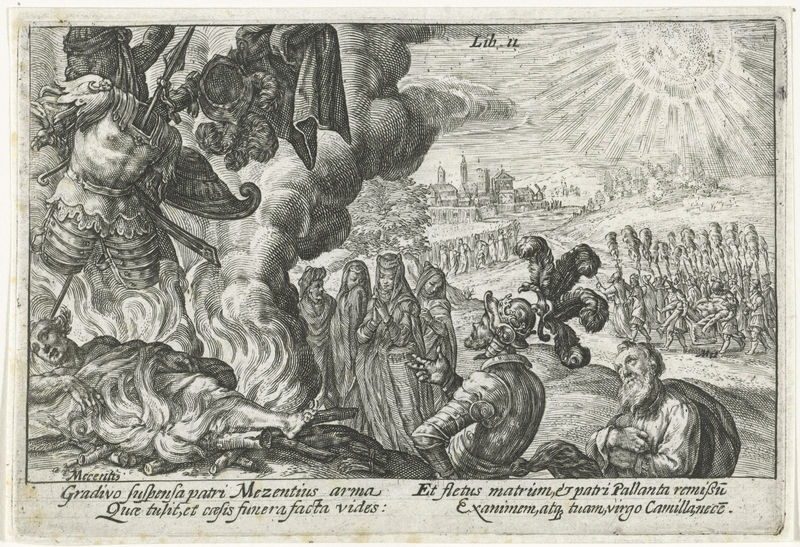
Titel: Verbranden van de doden
Künstler: Crispijn van de (I) Passe
Standort: Amsterdam
Institution: Rijksmuseum
Schlagwörter: feuer, mann, frauen, landschaft, menschen, stadt, frau, männer, menge, bart, bibel, federn, leiche, tod, tot, trauer, windmühle, qualm, rauch, sonne, schrift, ort, dorf, graphik, brand, krieg, sturm, lanze, soldaten, alter, türme, flammen, strahlen, druck, radierung, stich, leichen, tote, helm, beten, gebet, ritter, armee, heer, rüstung, beerdigung, sonnenstrahlen, dreissigjähriger krieg, heiliger, hellebarden, opfer, kupferstich, trauernde, verbrennung, scheiterhaufen, bestattung, federbuschen, abtransport, feuerbestattung, felter, herg